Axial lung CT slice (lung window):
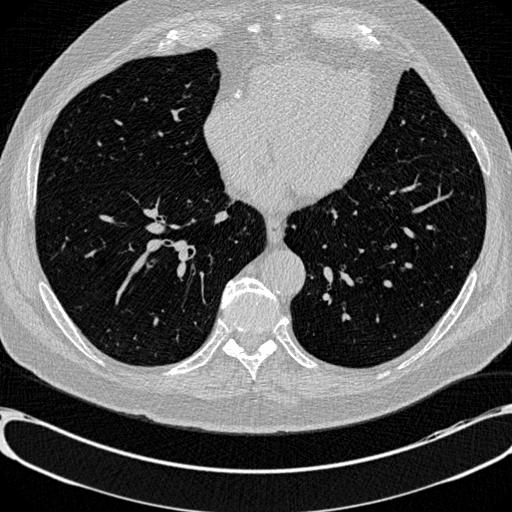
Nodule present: no